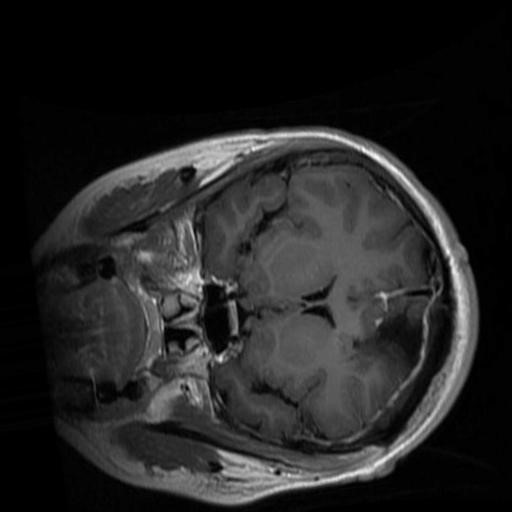
Label: brain_glioma